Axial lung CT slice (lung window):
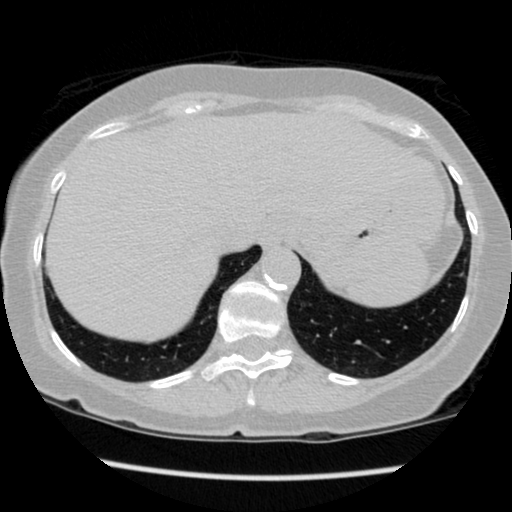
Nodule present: no